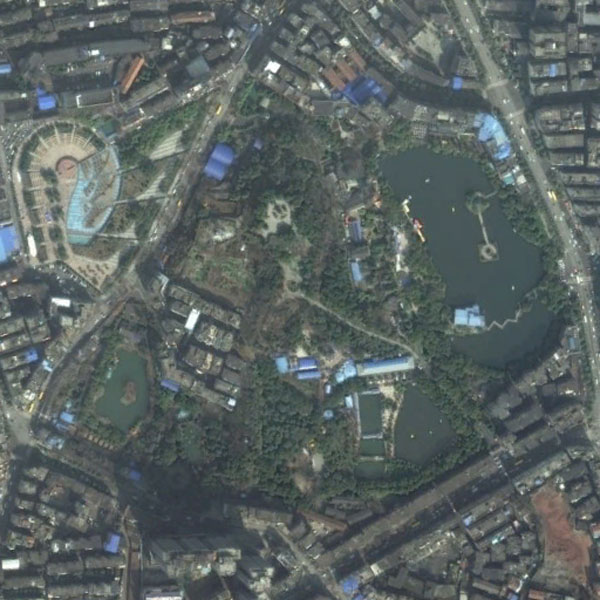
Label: Park